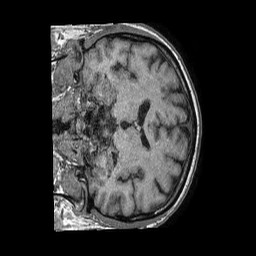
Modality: T1w
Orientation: coronal
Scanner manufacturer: philips
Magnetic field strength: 1.5 T
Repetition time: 0.007722 s
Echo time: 0.003598 s